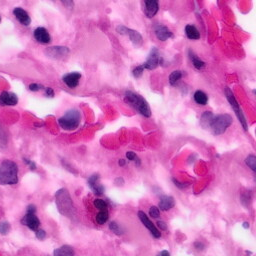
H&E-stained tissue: Pancreatic